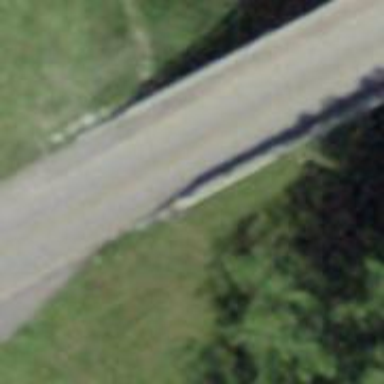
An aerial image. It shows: Tertiary road crossing over bridge with arch structure.